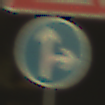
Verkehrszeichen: VorgeschriebeneFahrtrichtungGeradeausOderRechts
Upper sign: Arbeitsstelle
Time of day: SunriseSunset
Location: Outdoor (Nature)
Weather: PartlyCloudy
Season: NotSpecified
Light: Natural